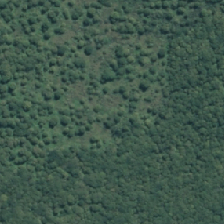
Land cover: herbaceous_freshwater_vege